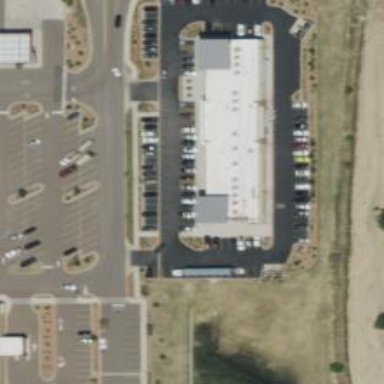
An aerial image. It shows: Veterinary facility.